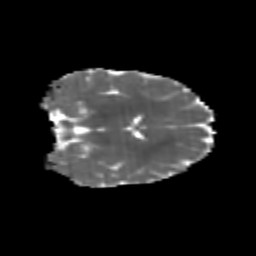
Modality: MD
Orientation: coronal
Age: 7
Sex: female
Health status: healthy